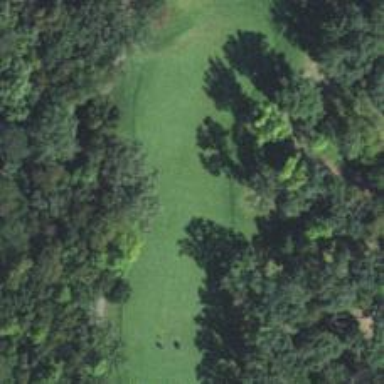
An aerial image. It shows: Golf hole.